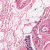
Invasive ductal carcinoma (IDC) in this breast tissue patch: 0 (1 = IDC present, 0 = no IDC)